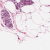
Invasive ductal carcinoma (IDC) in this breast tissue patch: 0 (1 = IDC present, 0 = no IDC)